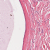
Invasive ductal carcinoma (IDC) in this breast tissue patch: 0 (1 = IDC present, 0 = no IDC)